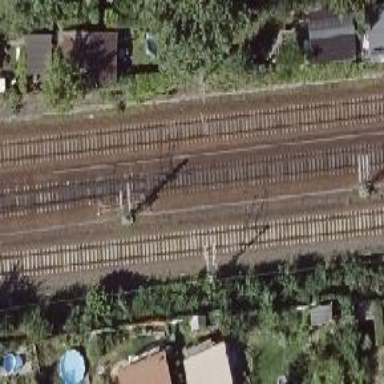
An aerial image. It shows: Railway switch with the turnout on the left side.